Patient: sex M, age 59
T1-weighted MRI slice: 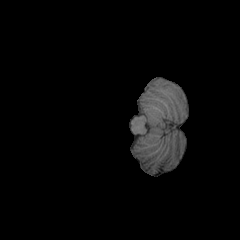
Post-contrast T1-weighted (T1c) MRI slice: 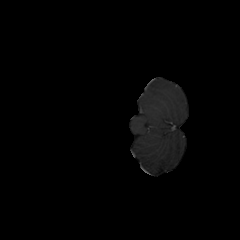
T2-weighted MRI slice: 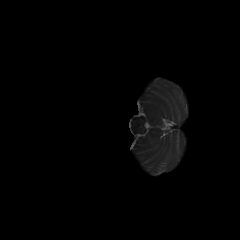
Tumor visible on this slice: no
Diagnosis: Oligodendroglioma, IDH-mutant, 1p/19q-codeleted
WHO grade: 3